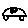
Label: car